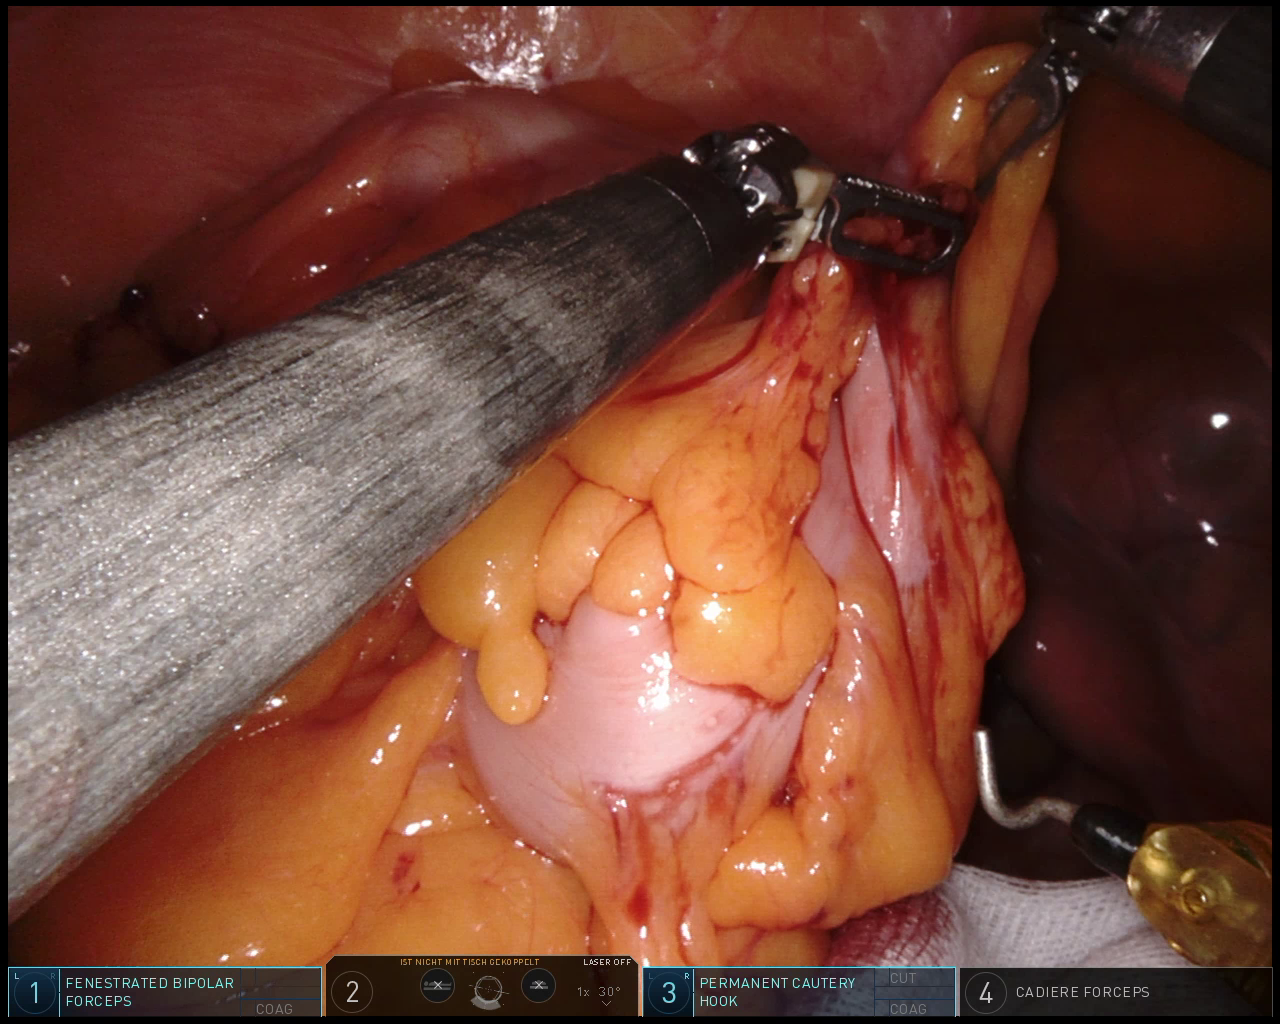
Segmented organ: colon
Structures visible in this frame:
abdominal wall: yes
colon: yes
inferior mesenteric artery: no
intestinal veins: no
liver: no
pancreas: no
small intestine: no
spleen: no
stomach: no
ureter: no
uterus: yes
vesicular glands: no